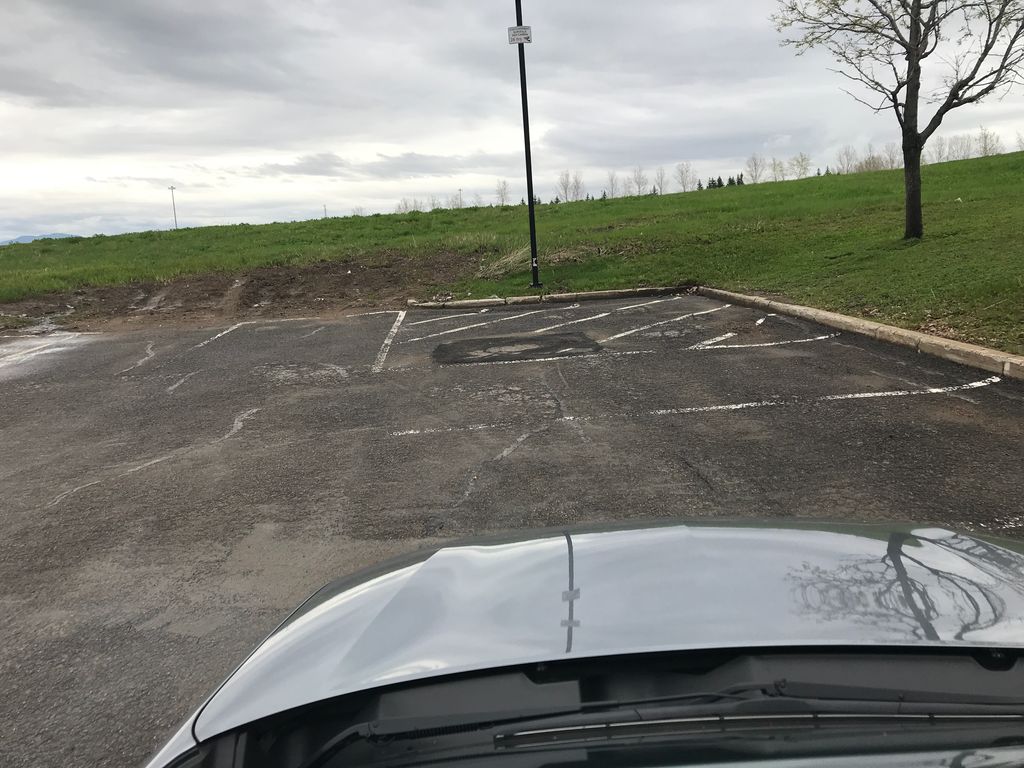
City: quebec_city